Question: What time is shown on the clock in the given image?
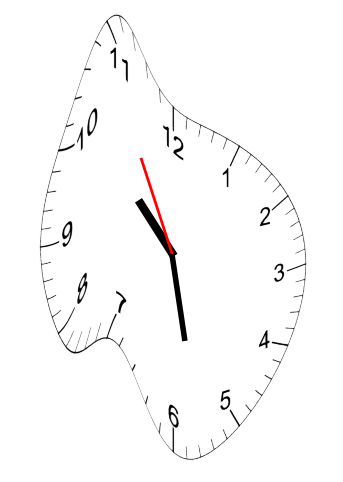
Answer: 10:27:55